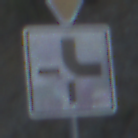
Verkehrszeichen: VerlaufVorfahrtsstrasse4
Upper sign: VorfahrtGewaehren
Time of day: SunriseSunset
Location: Outdoor (RoadRail)
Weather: Clear
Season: NotSpecified
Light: Natural